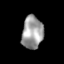
Tissue: skin
Cell type: Epithelial cells
Senescence score: 0.2428
Nuclear area (px): 672
Mean DAPI intensity: 158.932